Question: I need to get three different numbers (in yellow, see picture) from this page:
<URL>

I used this code using 'rvest' and 'inspectorgadget':
'''
site=read_html("https://www.scopus.com/authid/detail.uri?authorId=<PHONE>")
hindex=site %>% html_node(".row3 .valueColumn span")%>% html_text()
documents=site %>% html_node("#docCntLnk")%>% html_text()
citations=site %>% html_node("#totalCiteCount")%>% html_text()
print(citations)
'''
I can get the 'h-index' and 'documents' but the citations do not work
Can you help me?
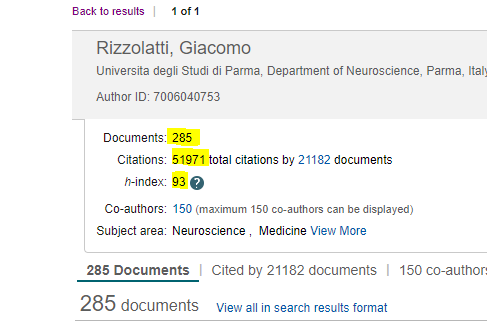
Answer: Now I've found a solution - I noticed the value took some time to load so I included a little timeout in the PhnatomJS script. Now it works on my machine with the following R code:
'''
setwd("path/to/phantomjs/bin")
system('phantomjs readexample.js') # call PhantomJS script (stored in phantomjs/bin)
totalCiteCount <- "rendered_page.html" %>% # "rendered_page.html" is created by PhantomJS
read_html() %>%
html_nodes("#totalCiteCount") %>%
html_text()
## totalCiteCount
## [1] "52018"
'''
The corresponding PhantomJS script file "readexample.js" looks like the following (kudos to <URL>:
'''
var webPage = require('webpage');
var url ='https://www.scopus.com/authid/detail.uri?authorId=<PHONE>';
var fs = require('fs');
var page = webPage.create();
var system = require('system');
page.settings.userAgent = 'Mozilla/5.0 (compatible; Googlebot/2.1; +http://www.google.com/bot.html)';
page.open(url, function (status) {
setTimeout(function() {
fs.write('rendered_page.html', page.content, 'w');
phantom.exit();
}, 2500);
});
'''
The code throws the following errors in R, but at least the value is scraped correctly.
'''
> system('phantomjs readexample.js') TypeError: undefined is not a constructor (evaluating 'mutation.addedNodes.forEach')
https://www.scopus.com/gzip_N1846232499/bundles/SiteCatalystTop.js:73 :0 in forEach https://www.scopus.com/gzip_N1846232499/bundles/SiteCatalystTop.js:73 ReferenceError: Can't find variable: SDM
https://www.scopus.com/gzip_N1729184664/bundles/AuthorProfileTop.js:73 in sendIndex https://www.scopus.com/gzip_N1729184664/bundles/AuthorProfileTop.js:67 in loadEvents
'''
Using PhantomJS is quite convenient as you don't have to install anything (so also works if you don't have admin rights on your machine). Simply <URL> to the "phantomjs/bin" folder and it works.
You can also change the PhantomJS scripte (iteratively if desired) in R e.g. to pass different URLs to the script in a loop. Example:
'''
for (i in 1:n_urls) {
url_var <- urls[i] # assuming you have created a var "urls" with multiple URLs before
lines <- readLines("readexample.js")
lines[2] <- paste0("var url ='", url_var ,"';") # exchange code line with new URL
writeLines(lines, "readexample.js") # new url is stored in the PhantomJS script
system('phantomjs readexample.js')
# <any code> #
}
'''
Hope this brings you one step further?